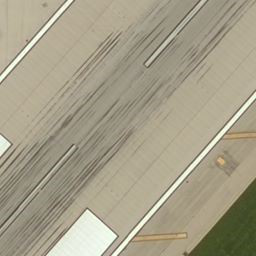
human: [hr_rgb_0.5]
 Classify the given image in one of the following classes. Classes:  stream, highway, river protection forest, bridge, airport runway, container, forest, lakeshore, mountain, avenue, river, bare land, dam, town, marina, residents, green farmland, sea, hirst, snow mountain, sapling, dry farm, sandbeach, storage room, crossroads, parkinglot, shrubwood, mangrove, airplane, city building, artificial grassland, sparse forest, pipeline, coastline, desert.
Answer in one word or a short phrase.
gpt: airport runway